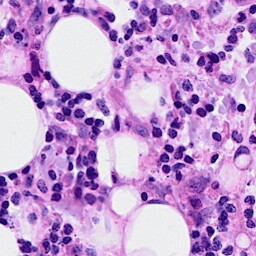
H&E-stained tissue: Breast